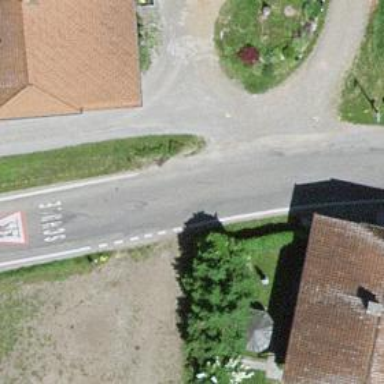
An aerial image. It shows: Asphalt road classified as tertiary.